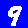
Digit: 9